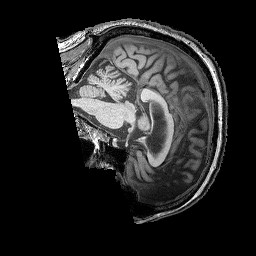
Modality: T1w
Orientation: sagittal
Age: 71
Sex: male
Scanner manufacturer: siemens
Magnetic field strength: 3 T
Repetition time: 2.25 s
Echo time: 0.00415 s